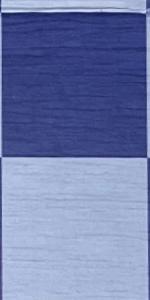
Label: Empty